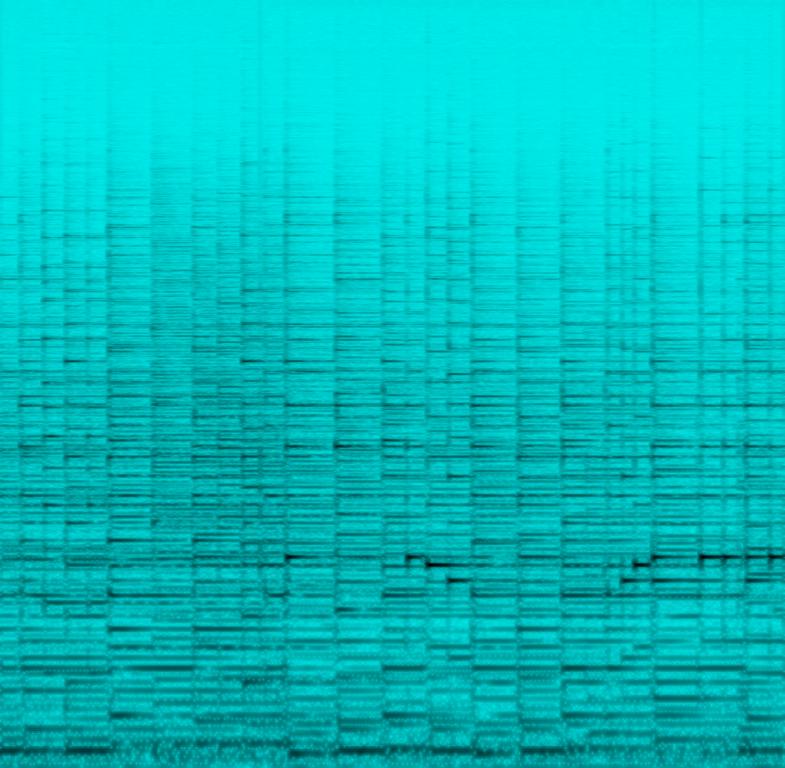
This music is a captivating Piano solo melody. The tempo is medium fast with no accompaniment. The suit is mellow, captivating , pleasant, soothing , engaging, charming and ambient. This music is a Classic Piano piece that sounds like the melody of a Hymn.